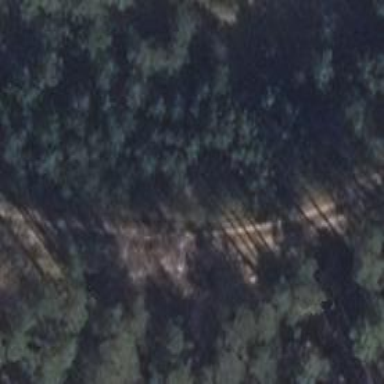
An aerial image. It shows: Track with grade 4 track type.